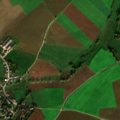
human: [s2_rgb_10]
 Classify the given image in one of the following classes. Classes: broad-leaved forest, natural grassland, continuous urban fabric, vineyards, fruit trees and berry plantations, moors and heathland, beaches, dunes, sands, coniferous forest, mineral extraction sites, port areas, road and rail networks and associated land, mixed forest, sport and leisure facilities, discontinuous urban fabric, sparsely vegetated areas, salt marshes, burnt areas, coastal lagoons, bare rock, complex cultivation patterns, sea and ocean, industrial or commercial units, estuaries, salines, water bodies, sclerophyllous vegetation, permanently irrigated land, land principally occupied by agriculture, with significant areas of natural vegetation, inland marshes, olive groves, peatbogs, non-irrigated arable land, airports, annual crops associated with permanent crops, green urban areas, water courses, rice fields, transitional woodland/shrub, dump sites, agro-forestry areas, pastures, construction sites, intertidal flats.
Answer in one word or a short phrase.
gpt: discontinuous urban fabric, non-irrigated arable land, pastures, complex cultivation patterns